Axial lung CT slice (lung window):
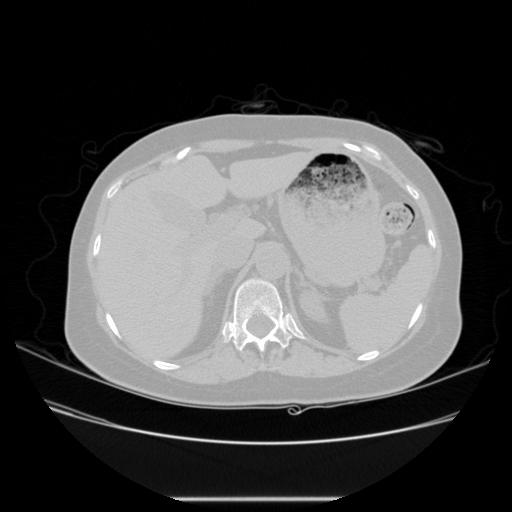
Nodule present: no